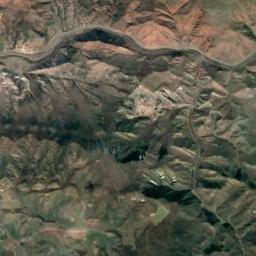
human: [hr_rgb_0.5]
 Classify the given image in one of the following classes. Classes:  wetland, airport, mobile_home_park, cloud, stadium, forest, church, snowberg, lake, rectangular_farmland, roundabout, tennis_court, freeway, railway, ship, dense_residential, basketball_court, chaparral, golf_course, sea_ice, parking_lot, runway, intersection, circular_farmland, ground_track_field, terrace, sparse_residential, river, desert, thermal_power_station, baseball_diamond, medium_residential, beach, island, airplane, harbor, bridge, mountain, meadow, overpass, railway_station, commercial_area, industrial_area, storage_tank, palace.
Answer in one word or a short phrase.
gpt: mountain